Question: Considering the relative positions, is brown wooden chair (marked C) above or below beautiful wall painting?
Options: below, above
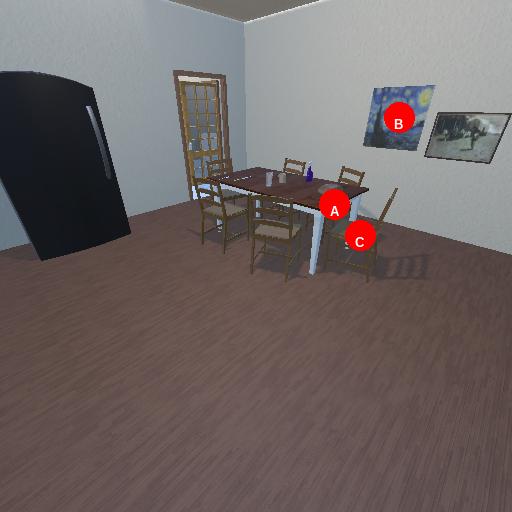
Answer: below